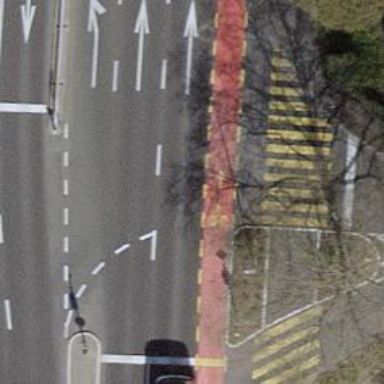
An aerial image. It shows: Road with traffic signals.